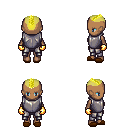
a pixel art fantasy rpg character, female body template, human, dark skin, steel chest armor, metal pants, gold short mohawk hairstyle, gold gloves, brown slippers, four views (front, back, left, right), 2x2 character sprite sheet, small pixel art, hard edges, no anti-aliasing